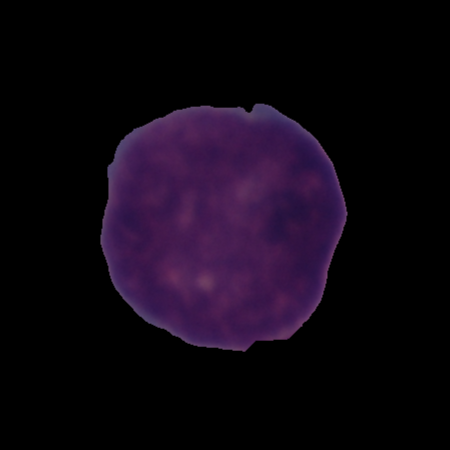
Label: cancer